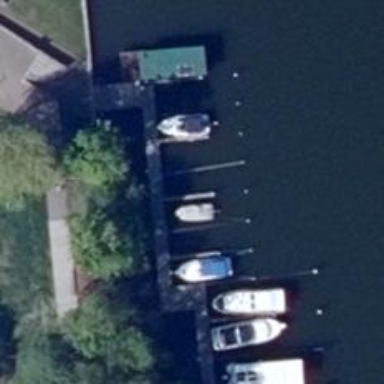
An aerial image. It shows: Man-made pier.